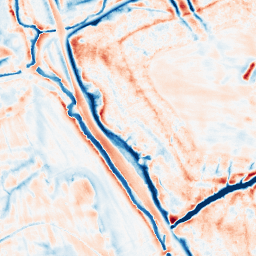
Category: edge_preserving
Decomposition family: bilateral
Decomposition parameters: d: 21
sigma_color: 25
sigma_space: 50
Upsampling method: bicubic
Upsampling parameters: scale: 2
Upsampling scale: 2